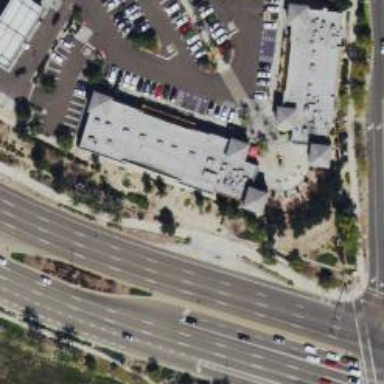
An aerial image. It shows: Commercial building.